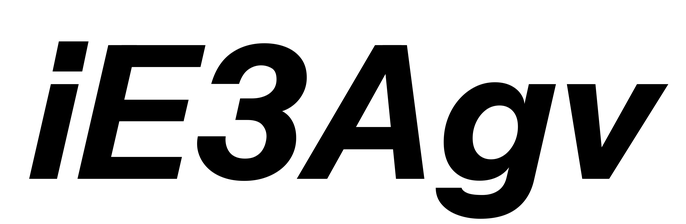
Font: InstrumentSans-Italic_Bold_Italic